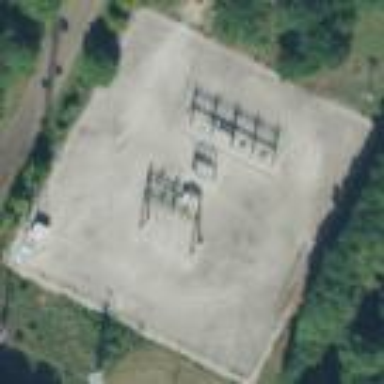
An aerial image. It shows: Distribution level power substation enclosed by fence.